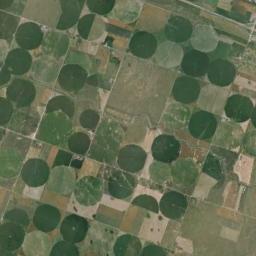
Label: circular_farmland